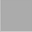
Piece: xx